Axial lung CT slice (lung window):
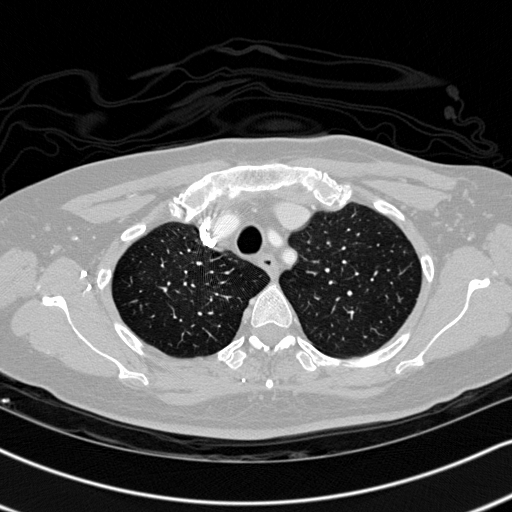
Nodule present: no